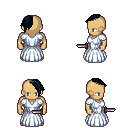
a pixel art fantasy rpg character, male body template, human, tanned skin, underdress, gold greaves, raven long mohawk hairstyle, dagger, four views (front, back, left, right), 2x2 character sprite sheet, small pixel art, hard edges, no anti-aliasing